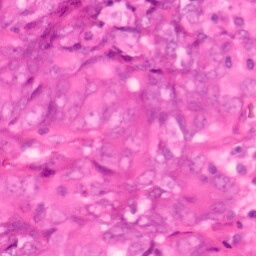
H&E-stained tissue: Colon